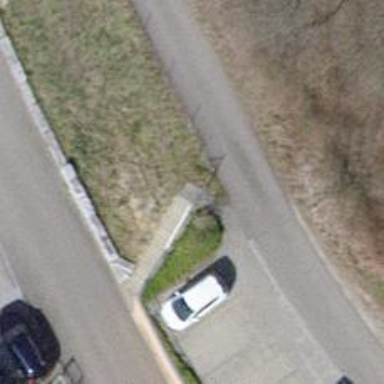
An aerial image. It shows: Set of steps on the road.